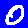
Digit: 0